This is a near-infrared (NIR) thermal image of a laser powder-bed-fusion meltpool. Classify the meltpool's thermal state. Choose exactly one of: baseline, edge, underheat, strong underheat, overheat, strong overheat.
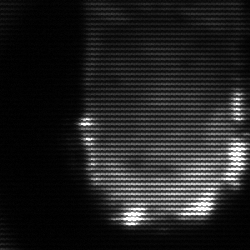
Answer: baseline